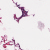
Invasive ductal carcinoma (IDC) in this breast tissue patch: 0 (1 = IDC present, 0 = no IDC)